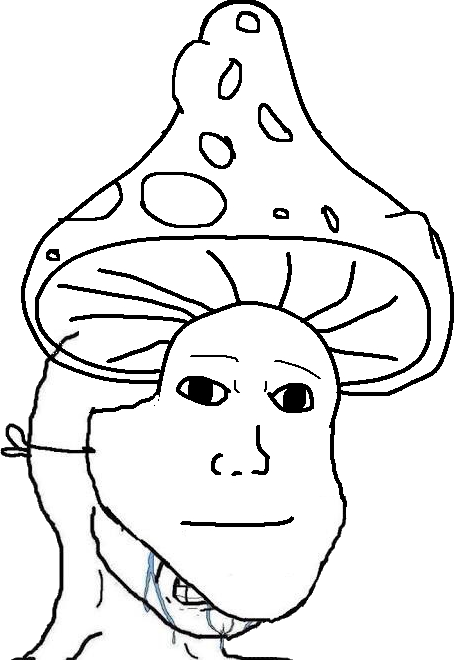
Label: 5_Crying_Wojak